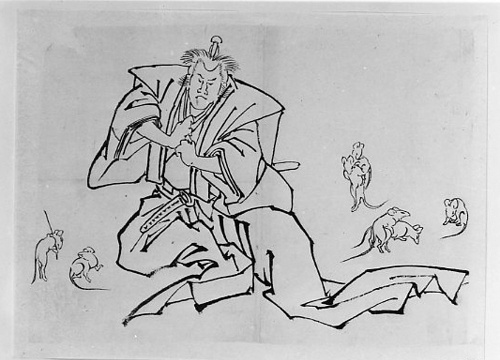
Artist: Hokusai School
Date: 19th century
Object type: Drawing
Classification: Paintings
Medium: Unmounted drawing; ink on paper
Culture: Japan
Period: Edo period (1615–1868)
Dimensions: 10 1/2 x 14 1/2 in. (26.7 x 36.8 cm)
Department: Asian Art
Credit line: Fletcher Fund, 1938
Accession year: 1938
Repository: Metropolitan Museum of Art, New York, NY
Tags: Men|Actors|Rats